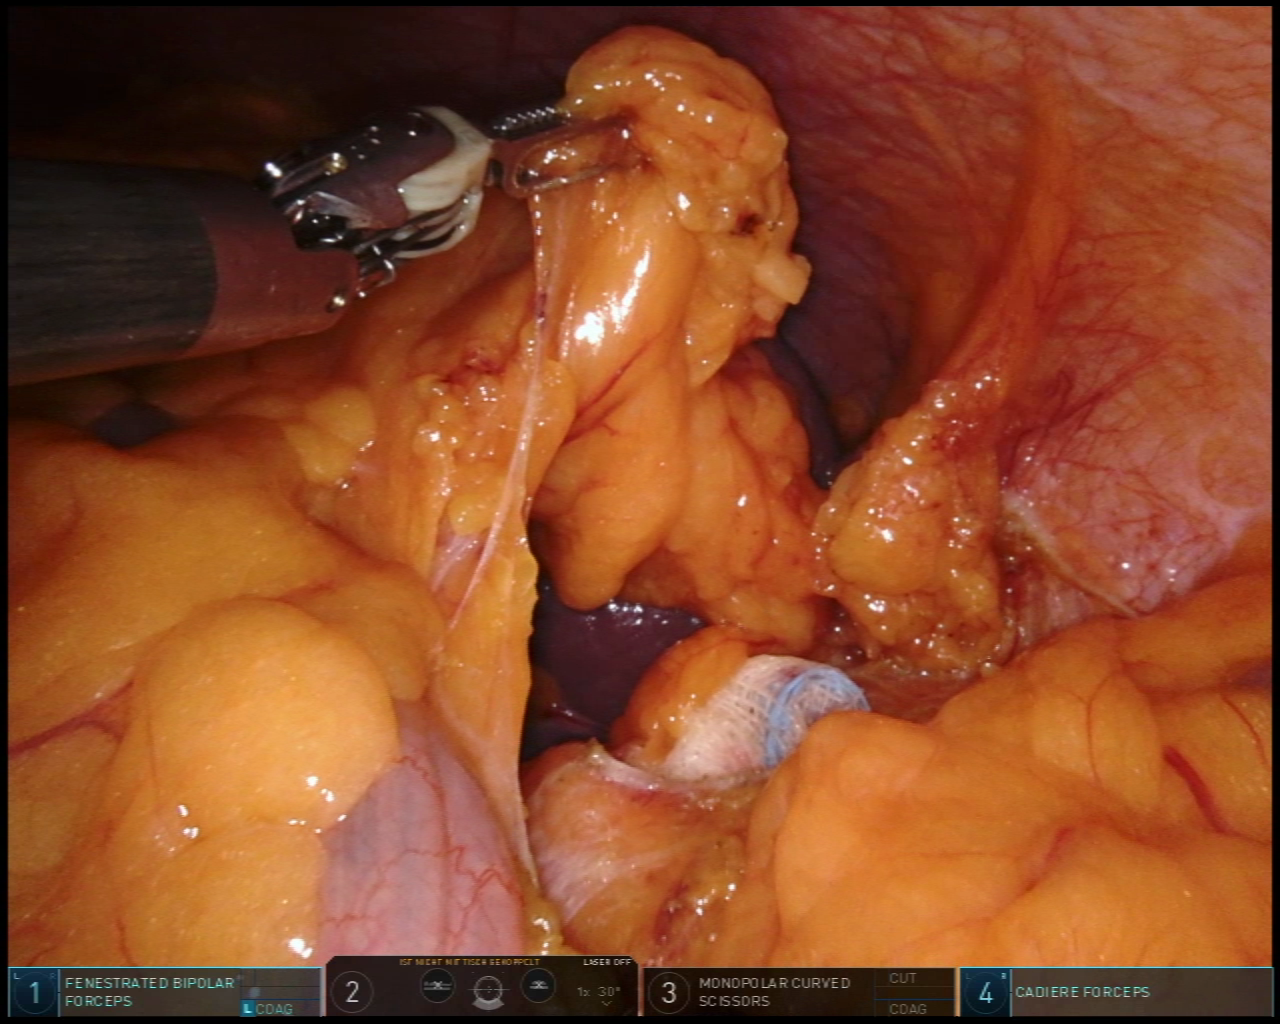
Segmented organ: spleen
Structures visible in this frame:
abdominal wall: yes
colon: yes
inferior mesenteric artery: no
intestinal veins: no
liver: no
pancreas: no
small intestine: no
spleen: yes
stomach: no
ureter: no
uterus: no
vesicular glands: no